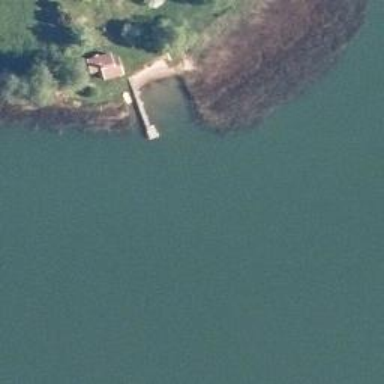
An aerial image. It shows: Man-made pier.